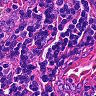
Metastatic tissue present: no